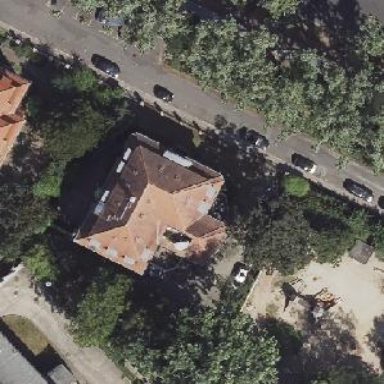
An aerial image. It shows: Detached building with mansard roof.